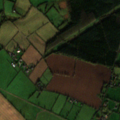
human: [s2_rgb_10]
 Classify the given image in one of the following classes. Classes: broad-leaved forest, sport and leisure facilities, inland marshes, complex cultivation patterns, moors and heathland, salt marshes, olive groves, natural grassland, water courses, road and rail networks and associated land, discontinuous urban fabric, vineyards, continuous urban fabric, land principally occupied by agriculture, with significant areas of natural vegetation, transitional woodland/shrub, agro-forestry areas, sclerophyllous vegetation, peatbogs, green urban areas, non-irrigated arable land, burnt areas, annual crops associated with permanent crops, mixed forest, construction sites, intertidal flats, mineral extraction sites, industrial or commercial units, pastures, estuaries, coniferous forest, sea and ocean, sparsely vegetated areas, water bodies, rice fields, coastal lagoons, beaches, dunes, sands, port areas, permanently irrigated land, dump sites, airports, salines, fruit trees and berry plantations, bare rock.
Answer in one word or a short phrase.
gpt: non-irrigated arable land, pastures, coniferous forest